Question: Here is a small snippet of my HTML:
'''
<img src="http://hss.fullerton.edu/philosophy/Red%20Square.gif" id="test1" />
<table id="test2">
<tr><td>Test</td></tr>
</table>
'''
I have an image of a red square and I want the table to overlap the bottom of it. Here is the CSS:
'''
#test1 {
width: 42px;
height: 42px;
display: block;
margin-left: auto;
margin-right: auto;
margin-bottom: -15px;
}
#test2 {
z-index: 1;
background-color: pink;
width: 80px;
height: 50px;
margin-left: auto;
margin-right: auto;
}
'''
It isn't working, however:

As you can see, the image is still on top of the 'table' - not what I want. Notice in my CSS that I've explicitly set the table's 'z-index' to '1' and it still won't overlap the image. What am I doing wrong?
<URL>
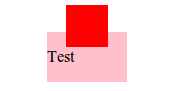
Answer: Try positioning each element. Add 'position:relative' to each element, as demonstrated here: <URL>